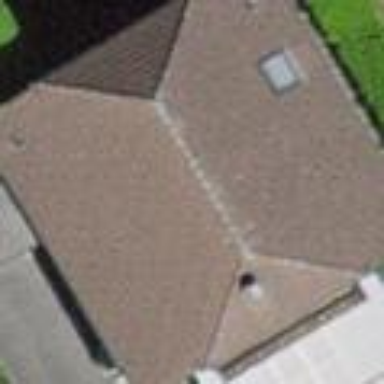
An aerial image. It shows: Charming house with half-hipped roof made of roof tiles.